Question: I would like to fill the remaining width, for example:

- - '<div>'-
So how do I fill the remaining space if all the content is smaller than the container?
---
'''
.wrapper {
display:block;
text-align:center;
}
.container {
display:inline-block;
background-color:black;
width:100%;
max-width:600px;
}
.column {
color:white;
background-color:green;
float:left;
width:auto;
display:inline-block;
}
'''
'''
<div class="wrapper">
<div class="container">
<div class="column">
Short text
</div>
<div class="column">
<span>Long text</span>
</div>
</div>
</div>
'''
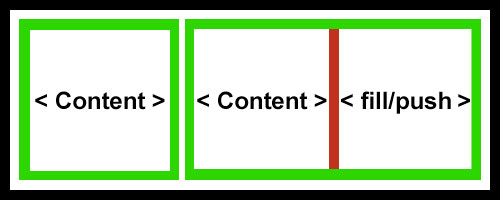
Answer: There are a large number of approaches, one is to float the firsst element and apply 'overflow:hidden' on the 'stretch' columns to force it to occupy the remainins space.
'''
.column:first-of-type {
background: green;
float: left;
}
.column:last-of-type {
background: red;
overflow: hidden;
}
'''
'''
<div class="column">
Short text
</div>
<div class="column">
Long text
</div>
'''
Alternatively...you could use a CSS table:
'''
.container {
display: table;
width: 100%;
}
.column {
display: table-cell;
}
.column:first-child {
background: green;
white-space: nowrap;
width: 1%;
}
.column:last-child {
background: red;
}
'''
'''
<div class="container">
<div class="column">
Short text
</div>
<div class="column">
Long text
</div>
</div>
'''